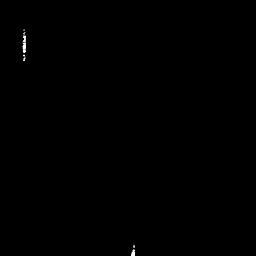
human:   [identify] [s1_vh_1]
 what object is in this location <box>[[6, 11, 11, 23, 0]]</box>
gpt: <ref>1 small ship at the top left</ref>